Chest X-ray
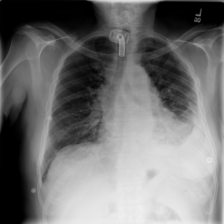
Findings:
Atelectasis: negative
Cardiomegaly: negative
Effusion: positive
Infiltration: negative
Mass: negative
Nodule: negative
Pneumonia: negative
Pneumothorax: negative
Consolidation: negative
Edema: negative
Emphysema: negative
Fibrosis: negative
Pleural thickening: negative
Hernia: negative